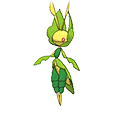
Pok\u00e9mon: leavanny